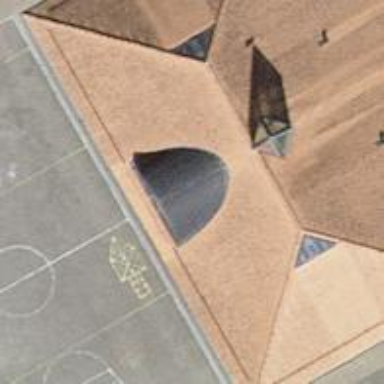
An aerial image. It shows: School building.